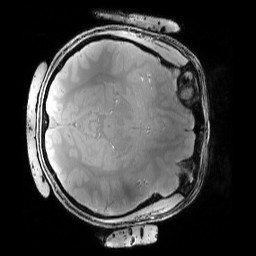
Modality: PDw
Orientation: axial
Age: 25
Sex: female
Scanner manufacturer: siemens
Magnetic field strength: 6.98 T
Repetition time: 1.38 s
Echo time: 0.00242 s